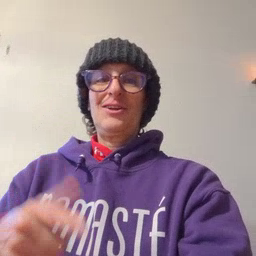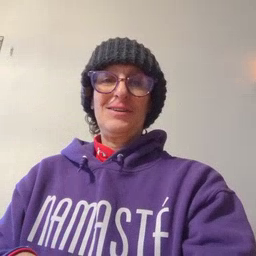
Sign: later